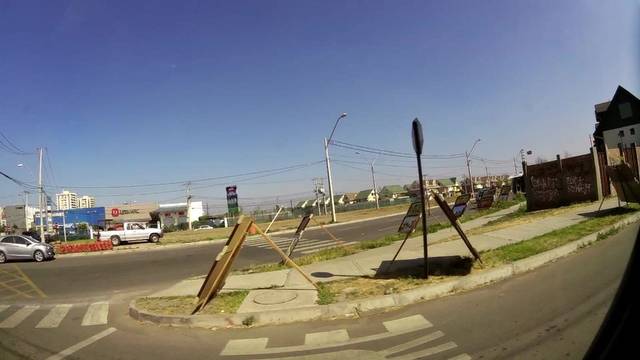
Region: Chile
Coordinates: -33.479, -70.758